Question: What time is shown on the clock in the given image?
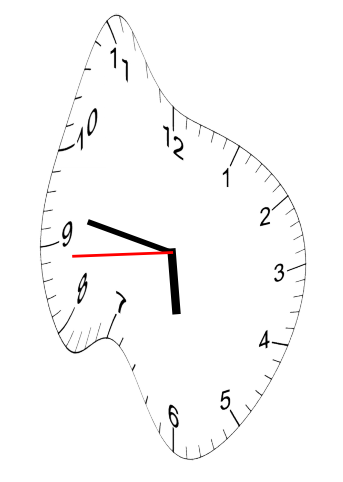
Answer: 05:46:44